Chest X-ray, PA view. Patient: 29 years old, sex M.
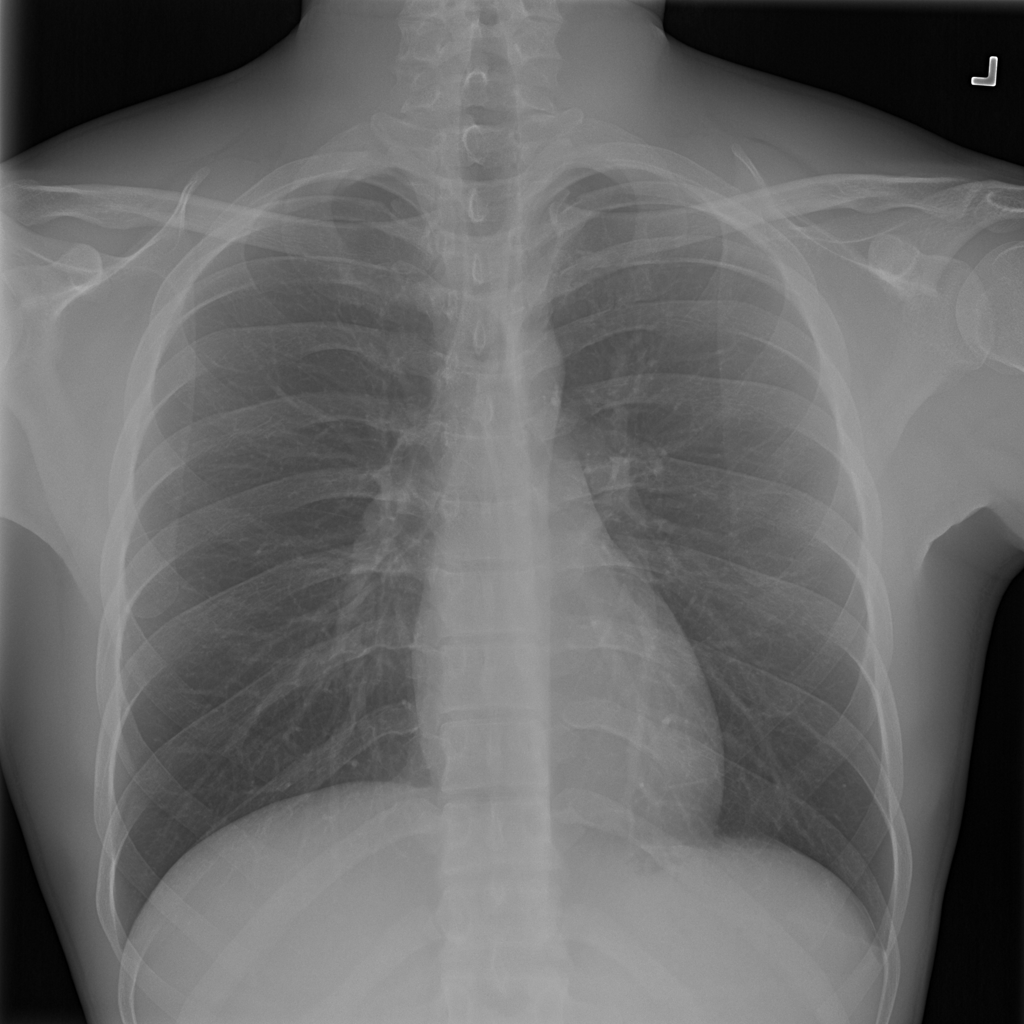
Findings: No Finding